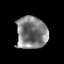
Tissue: prostate
Cell type: T cells
Senescence score: 0.2521
Nuclear area (px): 992
Mean DAPI intensity: 126.003